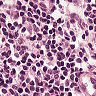
Metastatic tissue present: no